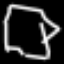
Label: octagon